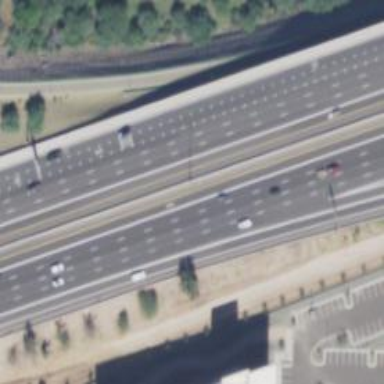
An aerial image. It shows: Motorway junction.